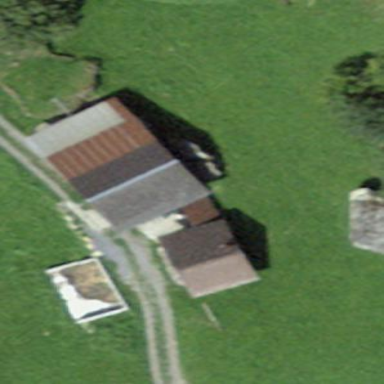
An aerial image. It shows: Rural barn.